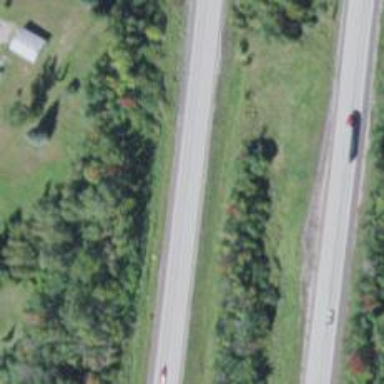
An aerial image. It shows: Asphalt motorway.